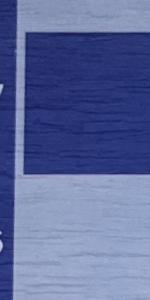
Label: Empty